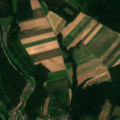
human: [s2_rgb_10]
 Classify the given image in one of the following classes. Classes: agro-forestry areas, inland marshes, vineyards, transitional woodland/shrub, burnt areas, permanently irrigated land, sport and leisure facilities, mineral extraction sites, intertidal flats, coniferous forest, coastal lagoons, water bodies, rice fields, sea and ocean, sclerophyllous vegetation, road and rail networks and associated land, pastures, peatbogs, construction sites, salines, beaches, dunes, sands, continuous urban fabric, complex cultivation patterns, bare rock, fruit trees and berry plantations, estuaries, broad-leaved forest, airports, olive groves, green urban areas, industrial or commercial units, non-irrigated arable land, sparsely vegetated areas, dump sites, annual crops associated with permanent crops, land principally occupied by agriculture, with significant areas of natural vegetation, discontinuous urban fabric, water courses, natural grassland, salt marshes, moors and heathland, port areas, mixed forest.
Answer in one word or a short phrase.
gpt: discontinuous urban fabric, non-irrigated arable land, broad-leaved forest, mixed forest